Question: I have the following StackedXYAreaChart:

How do I make my plot span all the way from the left to all the way to the right so that there are no white spaces between the borders of the chart and the plot? Thanks!
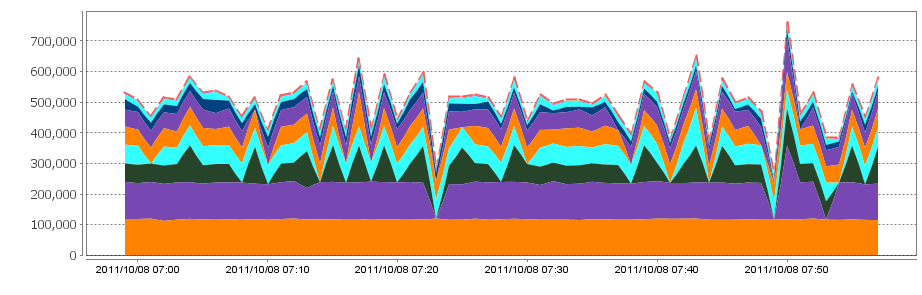
Answer: The <URL>' methods of the axis.